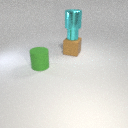
large brown rubber cube to the right of large green rubber cylinder